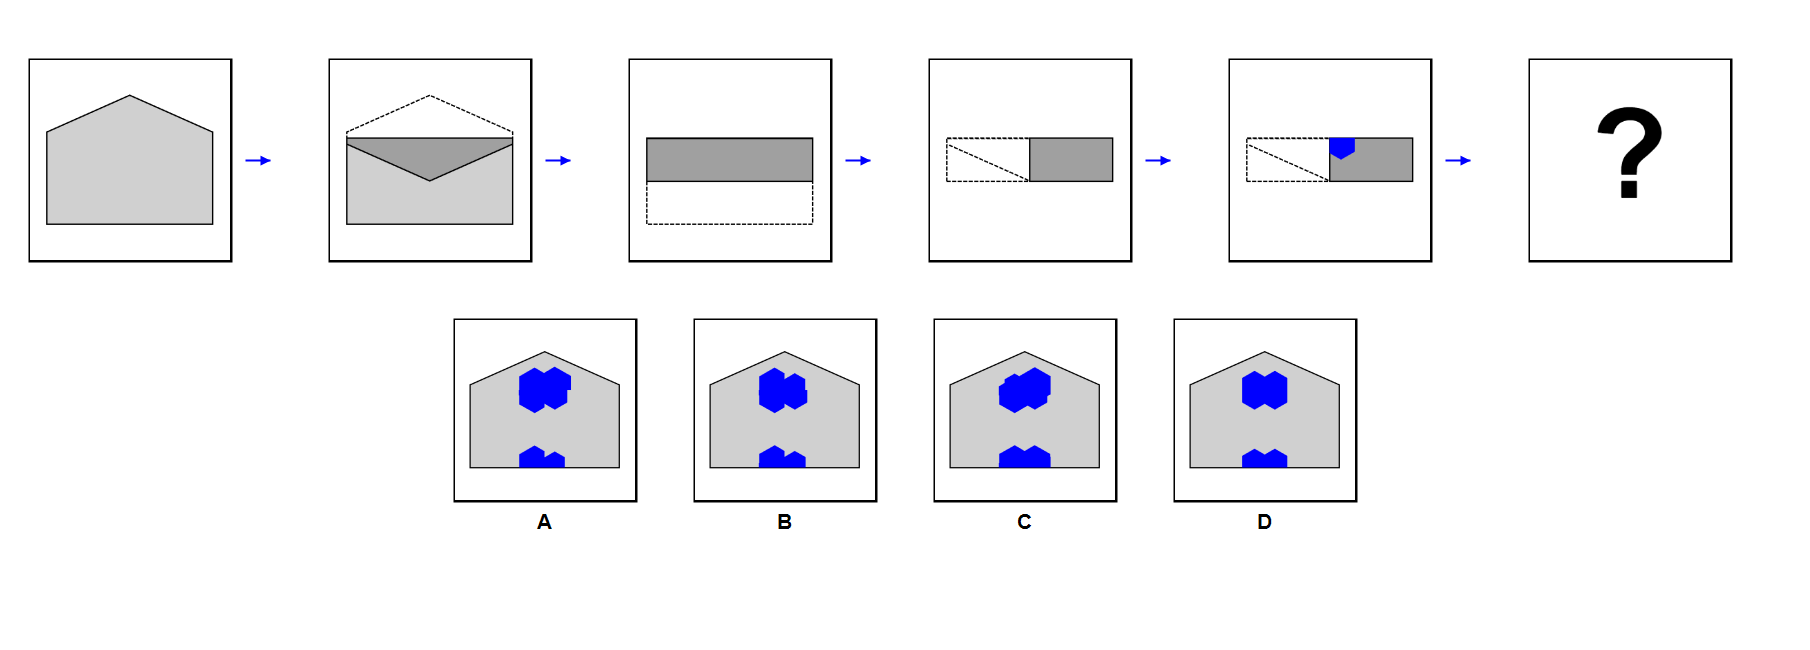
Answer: D